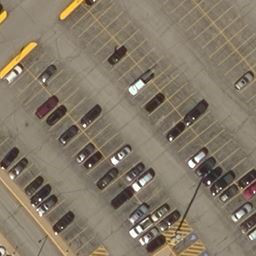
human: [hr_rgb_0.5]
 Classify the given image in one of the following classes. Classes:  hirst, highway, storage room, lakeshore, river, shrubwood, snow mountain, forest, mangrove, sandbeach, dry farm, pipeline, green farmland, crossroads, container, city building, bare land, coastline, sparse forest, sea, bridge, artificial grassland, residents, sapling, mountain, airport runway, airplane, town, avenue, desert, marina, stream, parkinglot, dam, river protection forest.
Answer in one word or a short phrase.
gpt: parkinglot